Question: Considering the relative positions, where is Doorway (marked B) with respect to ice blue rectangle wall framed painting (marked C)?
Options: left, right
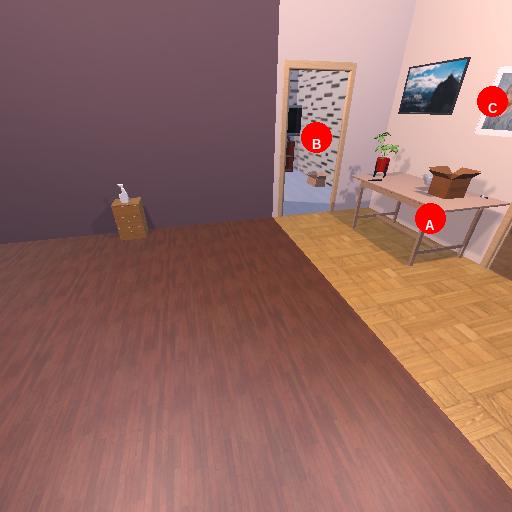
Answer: left